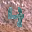
Label: 4